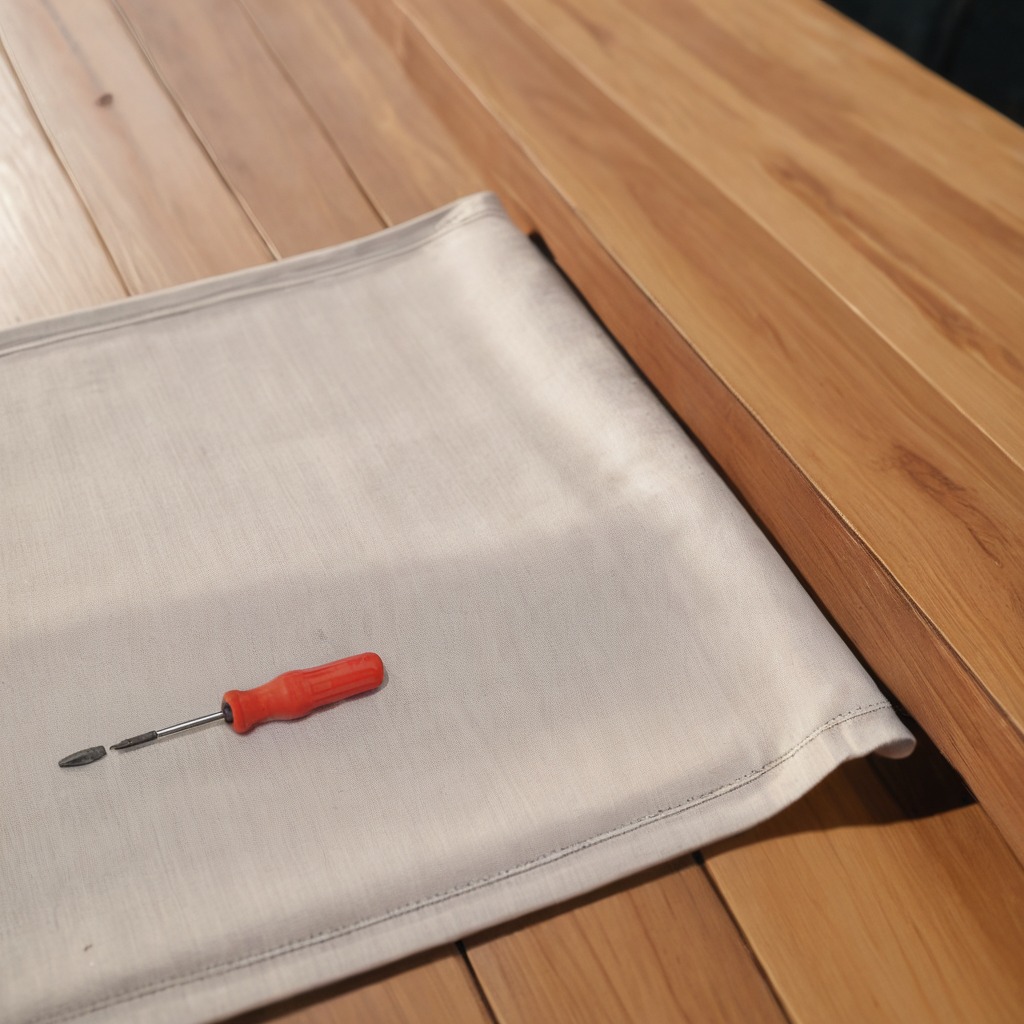
A screwdriver is lying on the wooden table.